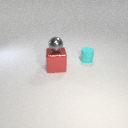
small cyan rubber cylinder to the right of large red metal cube